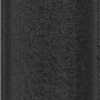
Label: dusty